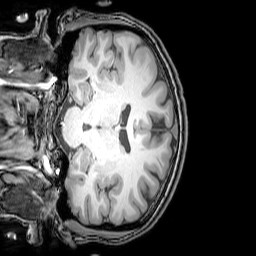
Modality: T1w
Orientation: coronal
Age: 24
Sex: female
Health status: healthy
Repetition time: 0.081 s
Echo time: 0.037 s